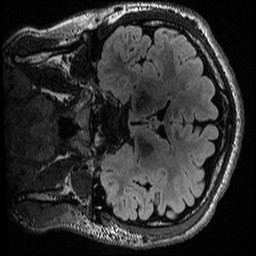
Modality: T2w
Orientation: coronal
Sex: male
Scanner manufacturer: ge
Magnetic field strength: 3 T
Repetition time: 6 s
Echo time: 0.1287 s